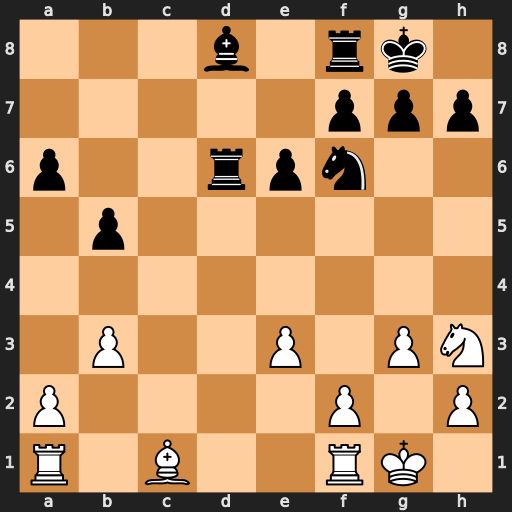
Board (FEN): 3b1rk1/5ppp/p2rpn2/1p6/8/1P2P1PN/P4P1P/R1B2RK1
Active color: w
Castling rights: -
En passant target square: -
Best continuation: Ba3 Be7 Bxd6